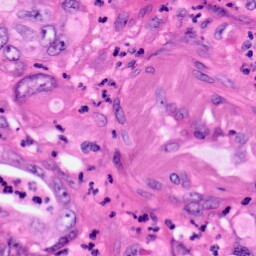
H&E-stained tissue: Pancreatic